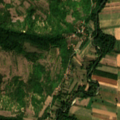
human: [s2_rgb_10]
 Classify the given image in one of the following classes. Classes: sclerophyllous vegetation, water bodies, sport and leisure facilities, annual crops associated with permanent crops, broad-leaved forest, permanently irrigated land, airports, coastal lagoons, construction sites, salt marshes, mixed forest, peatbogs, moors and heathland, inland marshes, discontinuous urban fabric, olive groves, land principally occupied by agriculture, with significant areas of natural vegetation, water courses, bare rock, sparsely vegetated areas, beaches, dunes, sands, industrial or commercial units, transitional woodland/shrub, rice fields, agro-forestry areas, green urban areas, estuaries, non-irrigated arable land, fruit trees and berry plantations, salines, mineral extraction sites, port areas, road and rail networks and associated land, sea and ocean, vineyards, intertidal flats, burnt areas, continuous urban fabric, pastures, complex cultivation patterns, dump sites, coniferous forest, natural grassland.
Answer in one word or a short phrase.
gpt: non-irrigated arable land, pastures, complex cultivation patterns, land principally occupied by agriculture, with significant areas of natural vegetation, broad-leaved forest, transitional woodland/shrub